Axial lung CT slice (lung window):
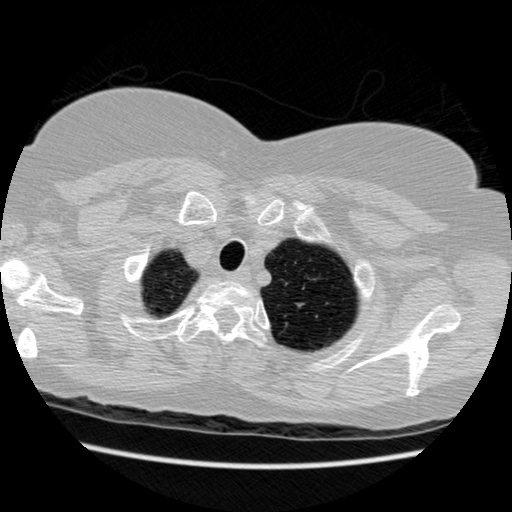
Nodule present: no